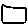
Label: square